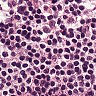
Metastatic tissue present: no